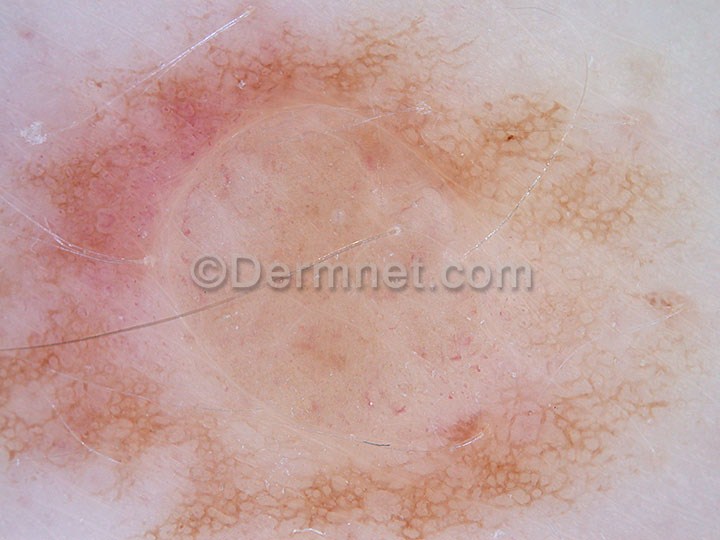
Disease: Melanoma Skin Cancer Nevi and Moles